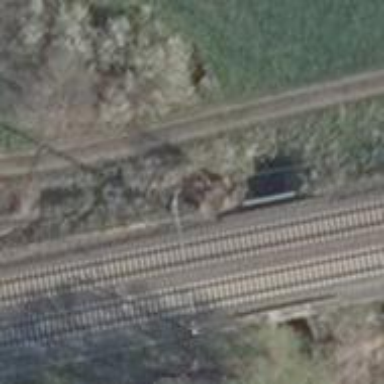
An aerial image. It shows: Railway bridge with electrified contact lines.